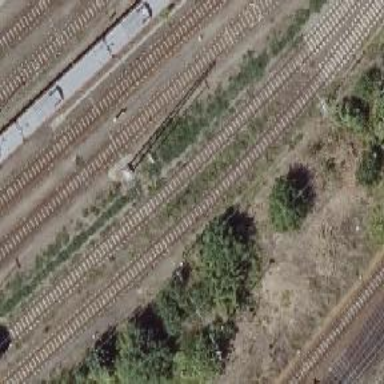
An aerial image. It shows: Railway signal.